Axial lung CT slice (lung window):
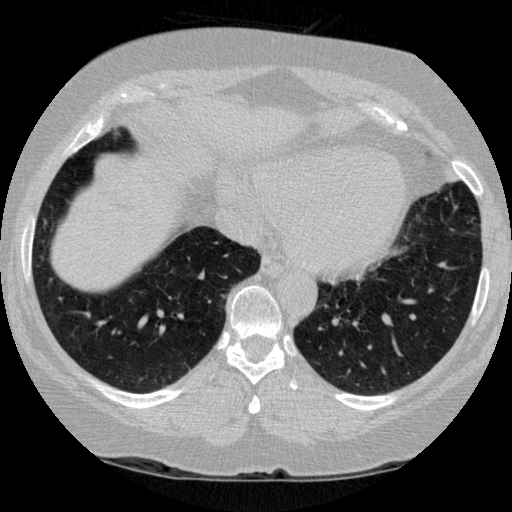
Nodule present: no